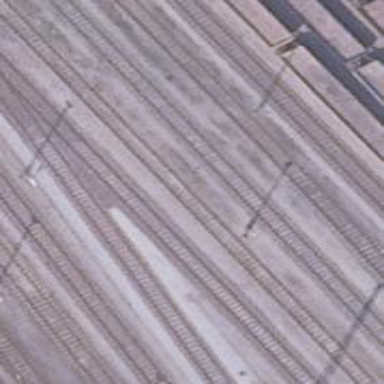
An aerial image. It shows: Railway siding for service.